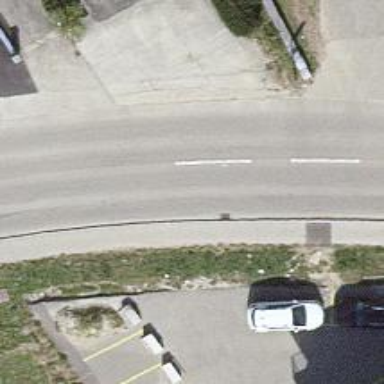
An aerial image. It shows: Tertiary road with asphalt surface.